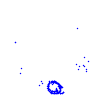
Particle: proton